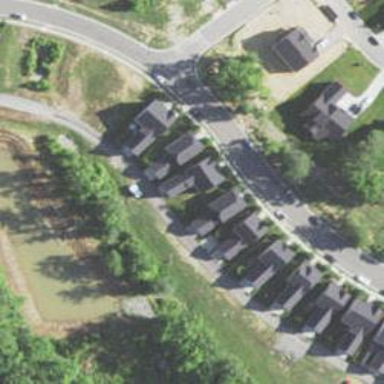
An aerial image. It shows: Asphalt alley designated as service road.